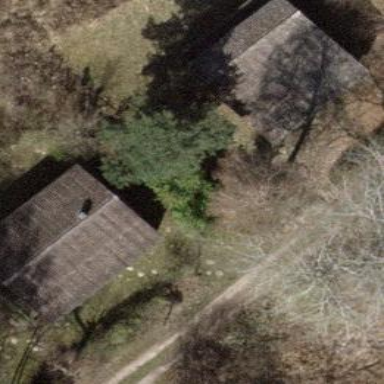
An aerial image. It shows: Simple house.